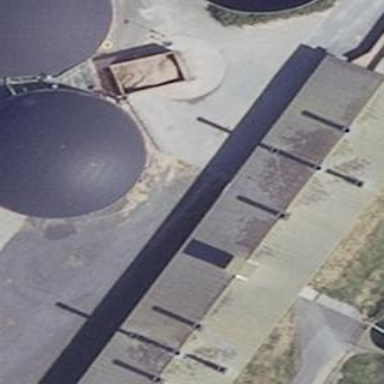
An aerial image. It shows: Silo.